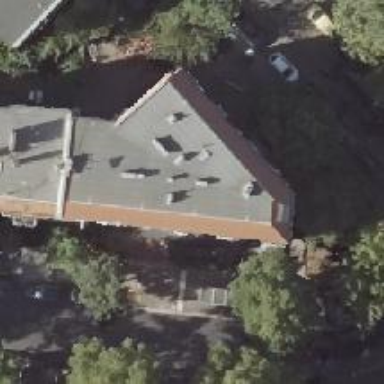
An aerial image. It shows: Community center.